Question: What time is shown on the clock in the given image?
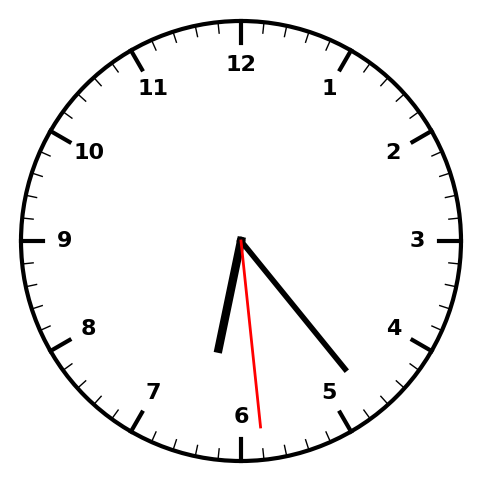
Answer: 06:23:29